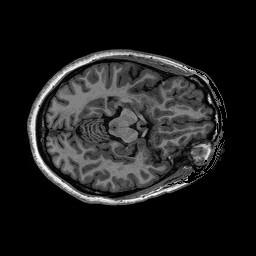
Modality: T1w
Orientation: coronal
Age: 27
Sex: female